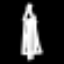
Label: pencil